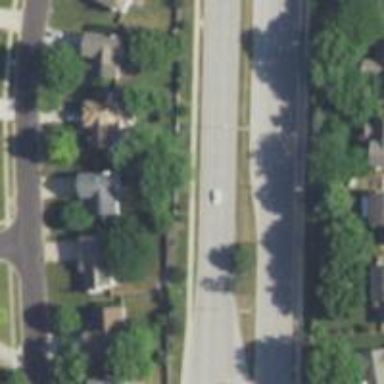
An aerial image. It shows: Road with dash markings.